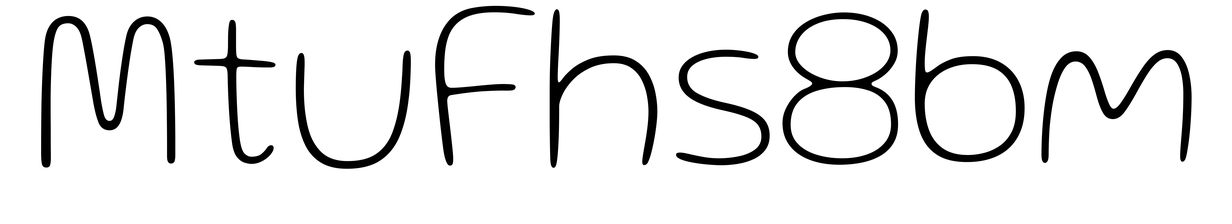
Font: Gluten_Thin